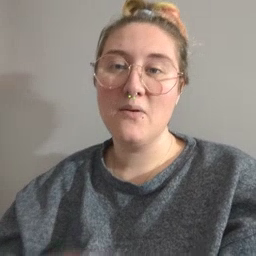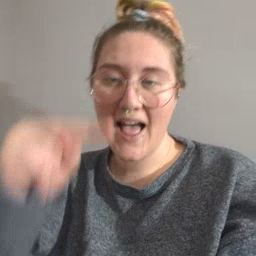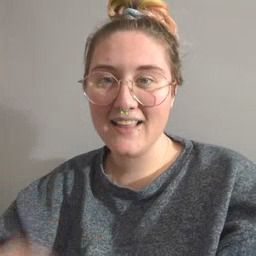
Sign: ride